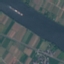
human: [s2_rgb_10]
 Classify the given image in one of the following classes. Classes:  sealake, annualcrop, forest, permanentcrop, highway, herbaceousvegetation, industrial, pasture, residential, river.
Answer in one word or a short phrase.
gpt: River